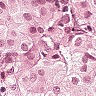
Metastatic tissue present: yes